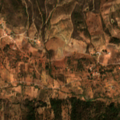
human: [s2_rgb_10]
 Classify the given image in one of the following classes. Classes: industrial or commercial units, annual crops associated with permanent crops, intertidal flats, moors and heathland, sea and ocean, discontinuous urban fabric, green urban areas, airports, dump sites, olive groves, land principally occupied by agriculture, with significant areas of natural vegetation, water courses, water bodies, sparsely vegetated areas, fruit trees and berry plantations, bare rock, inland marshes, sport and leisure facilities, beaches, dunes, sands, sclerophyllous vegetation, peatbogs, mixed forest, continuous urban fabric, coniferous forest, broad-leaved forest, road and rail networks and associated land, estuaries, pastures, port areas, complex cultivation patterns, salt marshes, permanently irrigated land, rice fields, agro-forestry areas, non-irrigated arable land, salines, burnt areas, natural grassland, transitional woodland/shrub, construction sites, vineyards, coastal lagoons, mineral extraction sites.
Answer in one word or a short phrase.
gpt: annual crops associated with permanent crops, land principally occupied by agriculture, with significant areas of natural vegetation, broad-leaved forest, sclerophyllous vegetation, transitional woodland/shrub